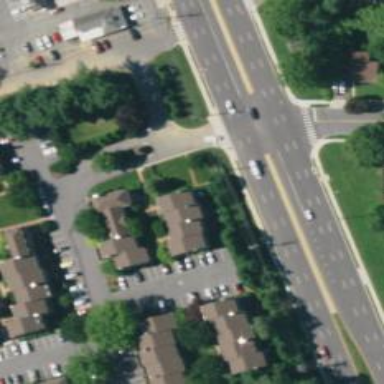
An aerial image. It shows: Unmarked road crossing.